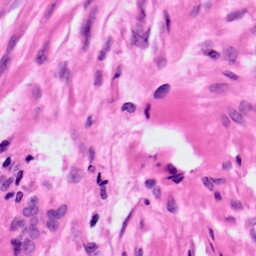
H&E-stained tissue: Ovarian